Field crop: tomato
Growth stage: 1
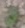
Species: solanum